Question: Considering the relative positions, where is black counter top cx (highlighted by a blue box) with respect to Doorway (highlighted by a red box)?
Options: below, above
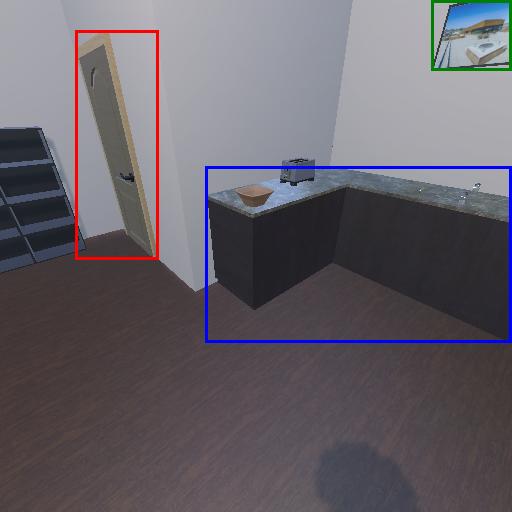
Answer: below